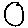
Label: circle